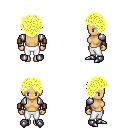
a pixel art fantasy rpg character, female body template, human, tanned skin, steel arm armor, white pants, gold curly afro hairstyle, leather bracers, metal boots, four views (front, back, left, right), 2x2 character sprite sheet, small pixel art, hard edges, no anti-aliasing